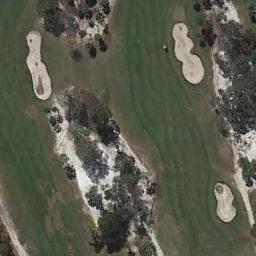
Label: golf_course